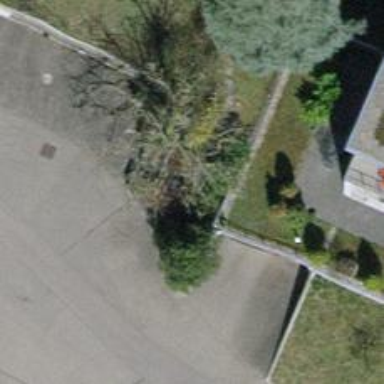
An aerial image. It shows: Single tag "natural: tree."